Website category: sports
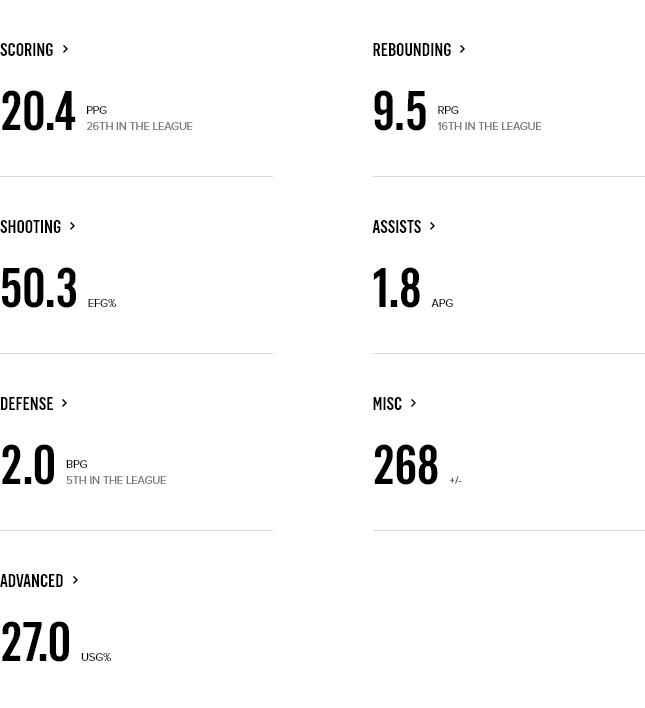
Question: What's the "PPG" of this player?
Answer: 20.4

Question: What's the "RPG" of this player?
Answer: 9.5

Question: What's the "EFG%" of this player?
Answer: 50.3

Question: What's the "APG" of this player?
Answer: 1.8

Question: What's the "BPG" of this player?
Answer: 2.0

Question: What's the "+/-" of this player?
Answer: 268

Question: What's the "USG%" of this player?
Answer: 27.0

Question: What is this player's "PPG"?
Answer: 20.4

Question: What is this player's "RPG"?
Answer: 9.5

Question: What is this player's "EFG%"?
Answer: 50.3

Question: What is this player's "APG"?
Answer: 1.8

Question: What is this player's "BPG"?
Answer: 2.0

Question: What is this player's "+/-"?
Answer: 268

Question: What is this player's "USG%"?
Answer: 27.0

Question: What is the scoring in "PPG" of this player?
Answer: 20.4

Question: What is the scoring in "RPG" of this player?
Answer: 9.5

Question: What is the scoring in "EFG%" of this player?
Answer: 50.3

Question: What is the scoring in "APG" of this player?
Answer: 1.8

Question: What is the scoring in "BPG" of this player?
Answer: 2.0

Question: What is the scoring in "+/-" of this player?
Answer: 268

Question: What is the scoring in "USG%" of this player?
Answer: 27.0

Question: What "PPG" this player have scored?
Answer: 20.4

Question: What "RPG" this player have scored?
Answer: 9.5

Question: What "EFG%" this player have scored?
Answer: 50.3

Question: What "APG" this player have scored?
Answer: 1.8

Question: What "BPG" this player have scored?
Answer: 2.0

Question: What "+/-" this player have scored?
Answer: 268

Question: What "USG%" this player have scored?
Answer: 27.0

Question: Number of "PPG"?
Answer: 20.4

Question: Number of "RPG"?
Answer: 9.5

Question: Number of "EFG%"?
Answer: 50.3

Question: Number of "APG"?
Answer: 1.8

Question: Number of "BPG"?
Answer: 2.0

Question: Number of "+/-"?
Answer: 268

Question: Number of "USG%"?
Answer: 27.0

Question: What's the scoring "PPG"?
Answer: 20.4

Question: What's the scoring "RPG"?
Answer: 9.5

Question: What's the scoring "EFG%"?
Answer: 50.3

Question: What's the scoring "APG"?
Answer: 1.8

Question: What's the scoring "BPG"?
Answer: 2.0

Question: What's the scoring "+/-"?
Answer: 268

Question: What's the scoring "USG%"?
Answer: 27.0